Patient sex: F
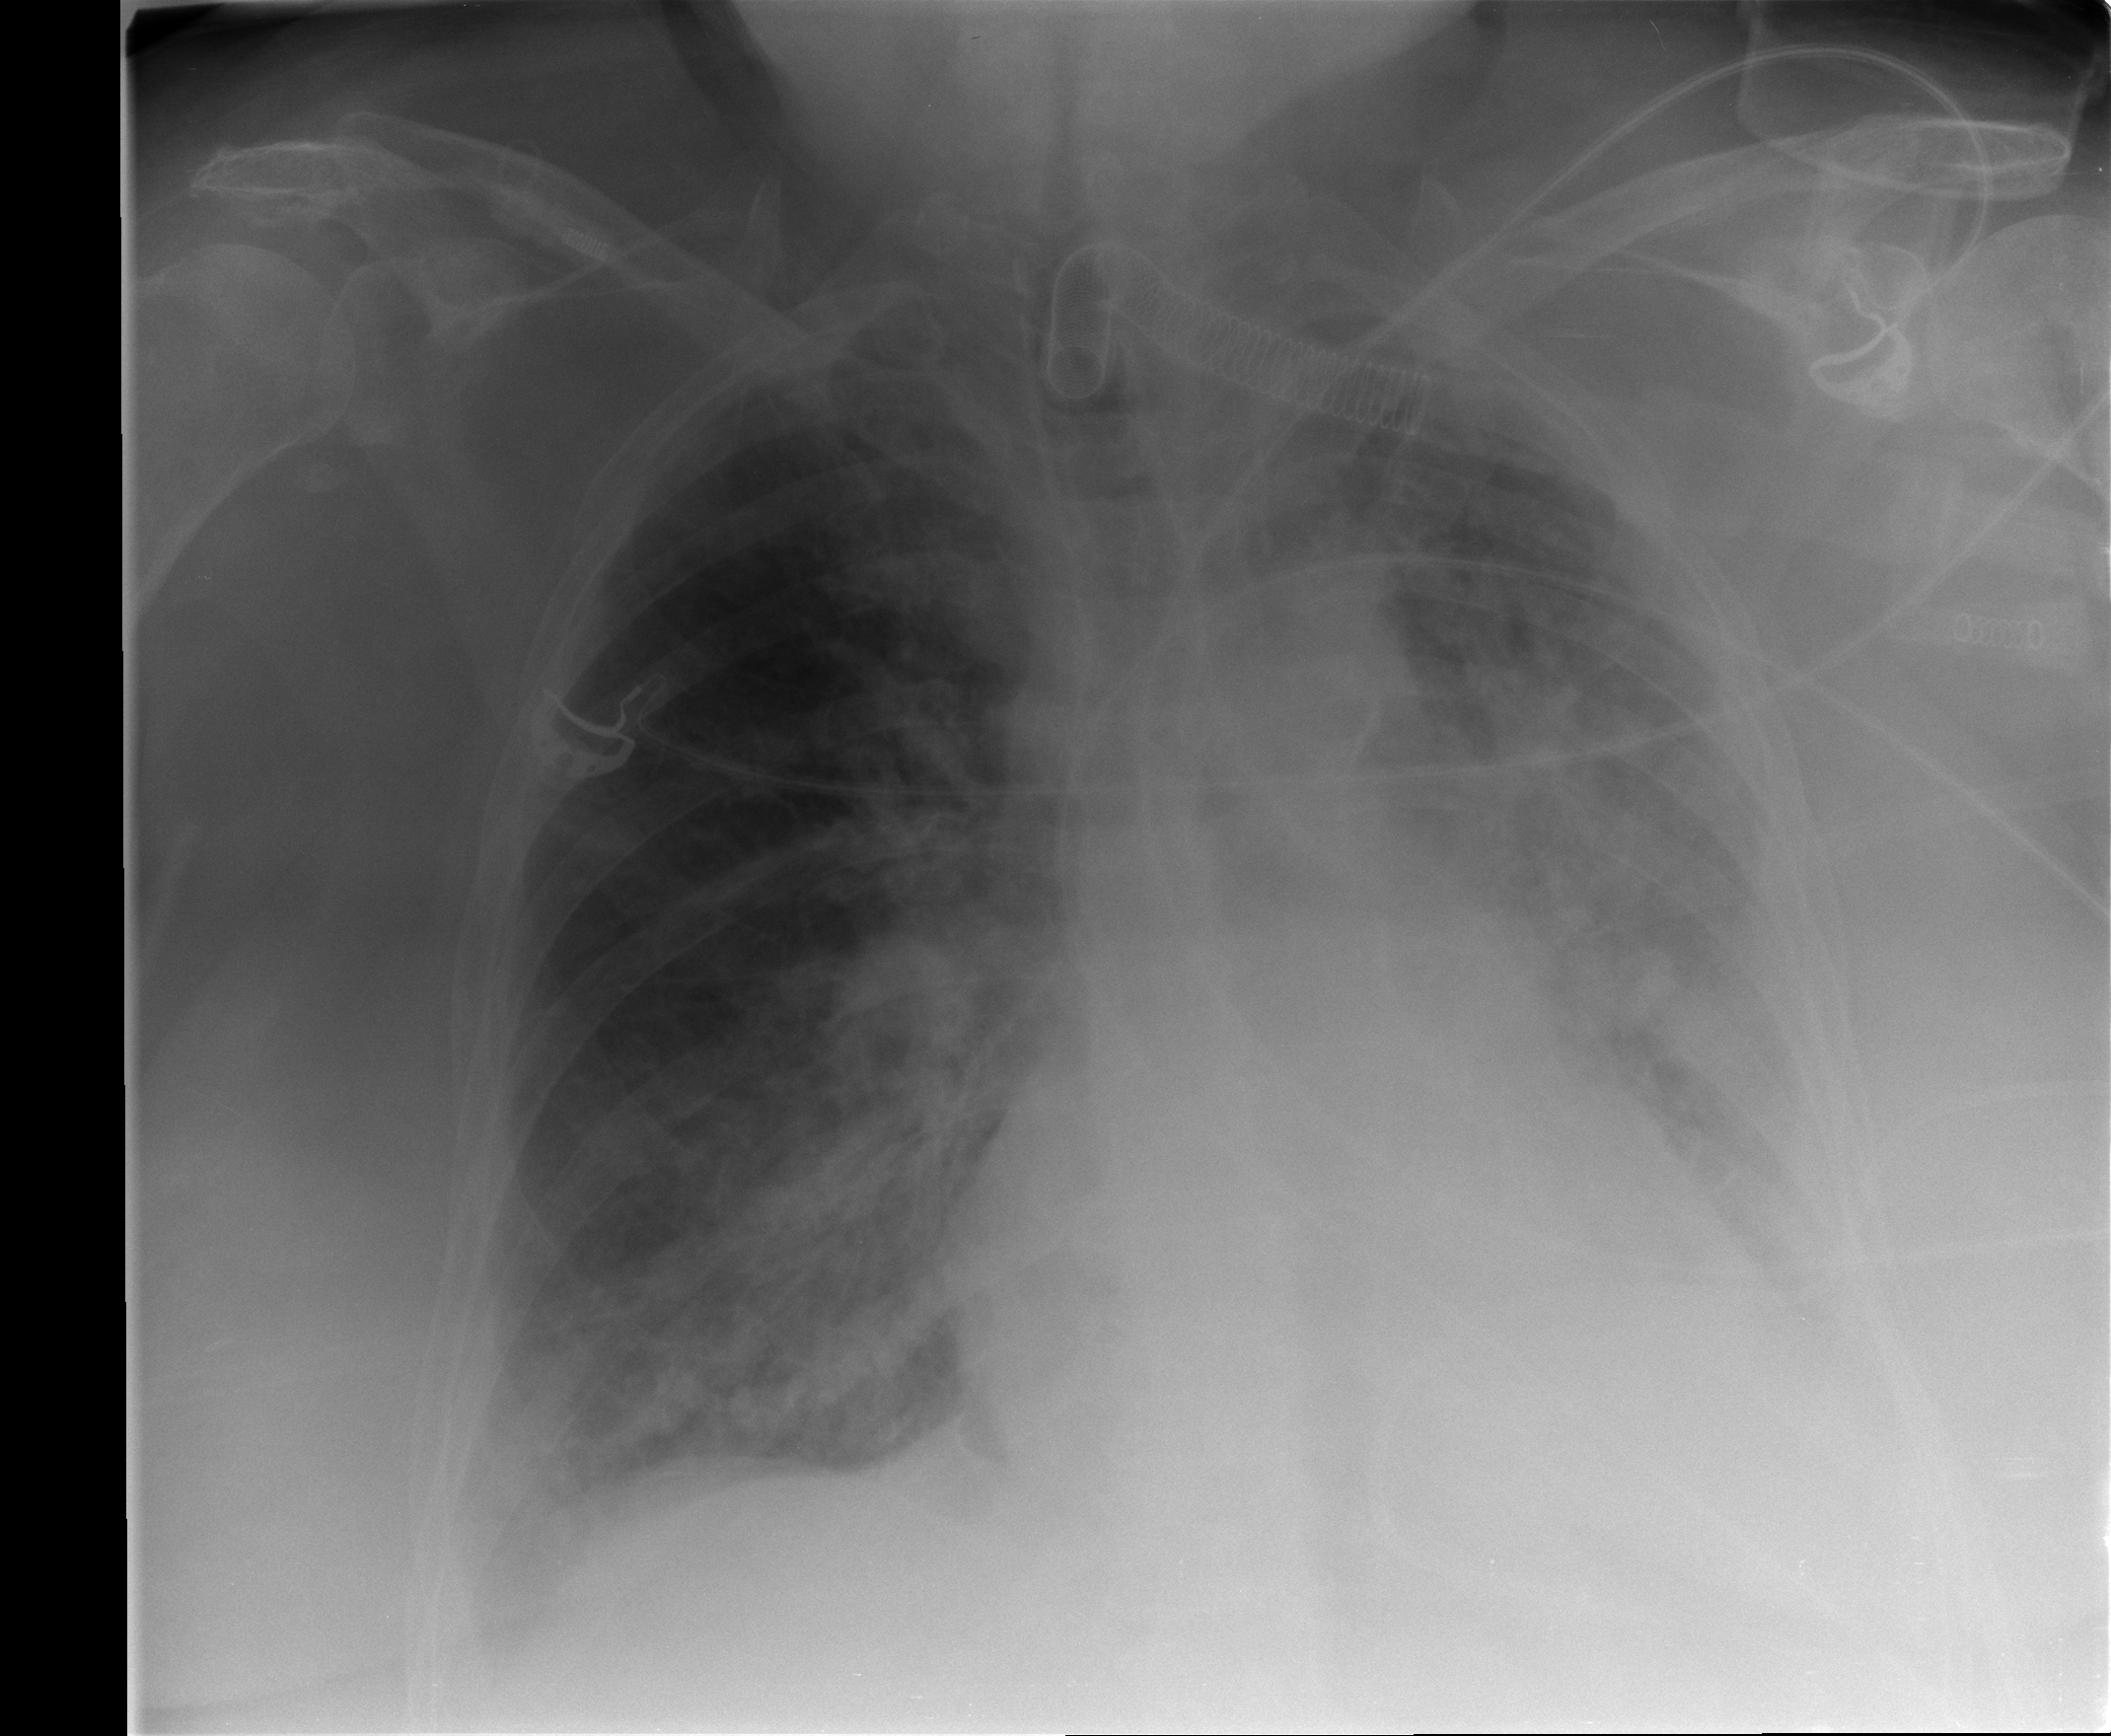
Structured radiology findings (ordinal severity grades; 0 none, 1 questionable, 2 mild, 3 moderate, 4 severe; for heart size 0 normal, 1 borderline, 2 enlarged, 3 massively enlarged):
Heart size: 2
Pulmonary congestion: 3
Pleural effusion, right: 1
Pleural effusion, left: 2
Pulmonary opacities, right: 3
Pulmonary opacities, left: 3
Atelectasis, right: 2
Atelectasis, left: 2